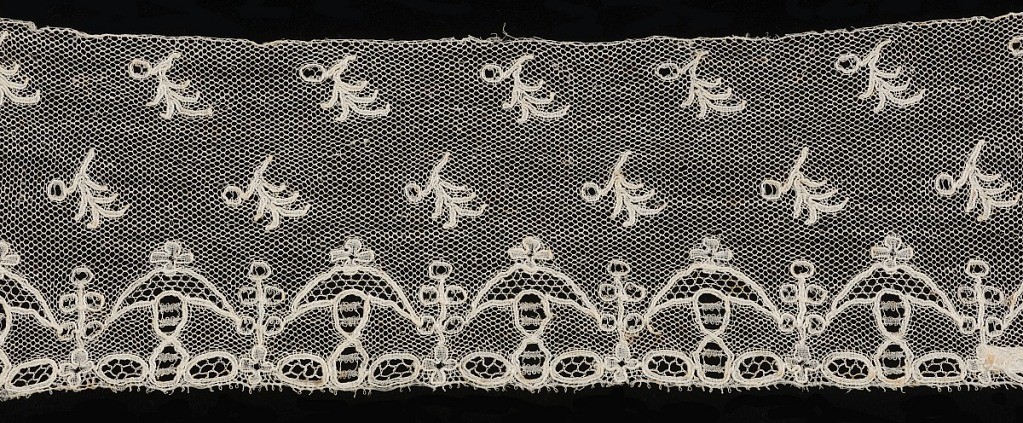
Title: Bands
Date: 19th century
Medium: linen Technique: bobbin lace, Mechlin style
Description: Bands with a pattern joined ovals and half-moon shapes with openwork patterns on one edge. Field above has a design of leafy sprigs.